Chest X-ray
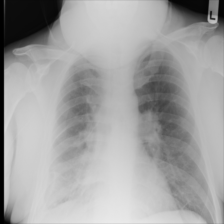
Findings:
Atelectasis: negative
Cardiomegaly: negative
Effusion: negative
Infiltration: positive
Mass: negative
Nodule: negative
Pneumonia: negative
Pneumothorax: negative
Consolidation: negative
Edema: negative
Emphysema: negative
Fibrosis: negative
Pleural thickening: positive
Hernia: negative